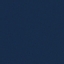
Land use / land cover: SeaLake